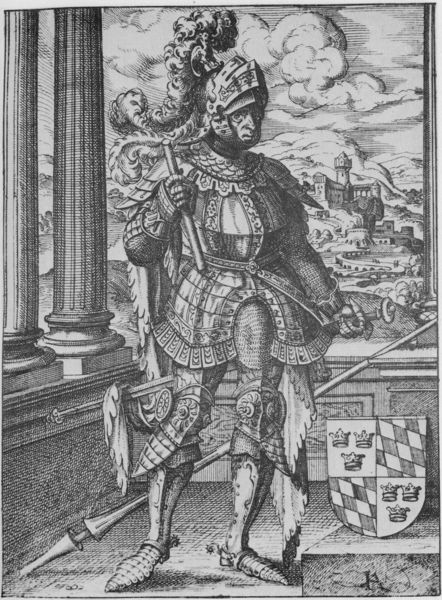
Titel: Bildnis von Theodorus VI
Künstler: Jost Amman
Institution: (Seriendruck)
Schlagwörter: berg, dunkel, feder, himmel, mann, schatten, wolken, landschaft, stadt, grau, hell, hintergrund, licht, schwarz, säule, säulen, weiss, ausblick, blick, gürtel, weg, architektur, arme, federn, gesicht, rahmen, sockel, bildnis, herr, hände, portrait, porträt, feld, hügel, brüstung, boden, krone, turm, beine, federbusch, aussicht, balkon, schuhe, stab, berge, grafik, graphik, krieg, lanze, plinthe, schild, panzer, burg, festung, kniee, druck, schraffur, radierung, stich, schwarzweiß, schwert, uniform, soldat, helm, ritter, rüstung, wappen, rauten, harnisch, gotisch, krieger, hellebarde, kanneluren, visier, speer, basis, edelmann, federschmuck, helmbusch, kupferstich, bote, druck grafik, burgberg, heraldik, sruck, herold, lamellen, drei kronen, mitelalter, sechs kronen